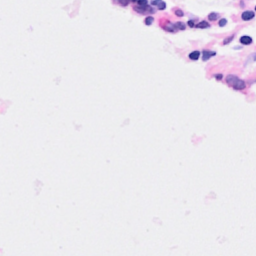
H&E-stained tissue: Breast